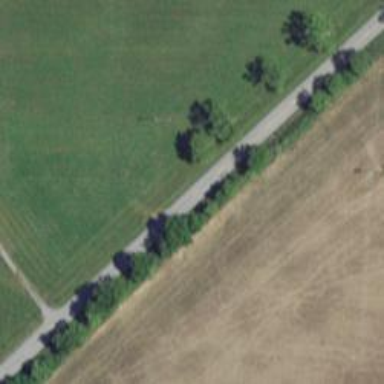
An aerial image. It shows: Secondary road.